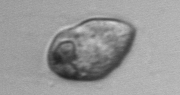
Label: Gyrodinium